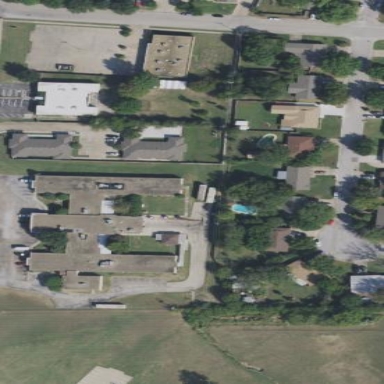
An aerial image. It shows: Nursing home building.